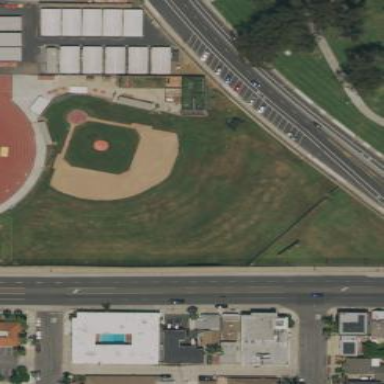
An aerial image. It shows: Baseball pitch for leisure land activities.